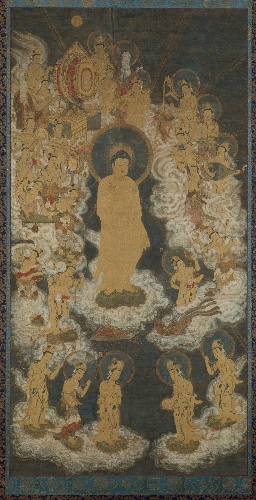
Title: 阿弥陀聖衆来迎図 |Welcoming Descent of Amida and Bodhisattvas
Artist: Unidentified artist
Date: late 14th century
Object type: Hanging scroll
Classification: Paintings
Medium: Hanging scroll; ink, color, and gold on silk
Culture: Japan
Period: Nanbokuchō period (1336–92)
Dimensions: Image: 65 3/4 × 33 1/2 in. (167 × 85.1 cm)
Overall with mounting: 8 ft. 3 1/2 in. × 39 1/2 in. (252.7 × 100.3 cm)
Overall with knobs: 8 ft. 3 1/2 in. × 42 1/4 in. (252.7 × 107.3 cm)
Department: Asian Art
Credit line: Gift of Abby Aldrich Rockefeller, 1942
Accession year: 1942
Repository: Metropolitan Museum of Art, New York, NY
Tags: Bodhisattvas|Buddha